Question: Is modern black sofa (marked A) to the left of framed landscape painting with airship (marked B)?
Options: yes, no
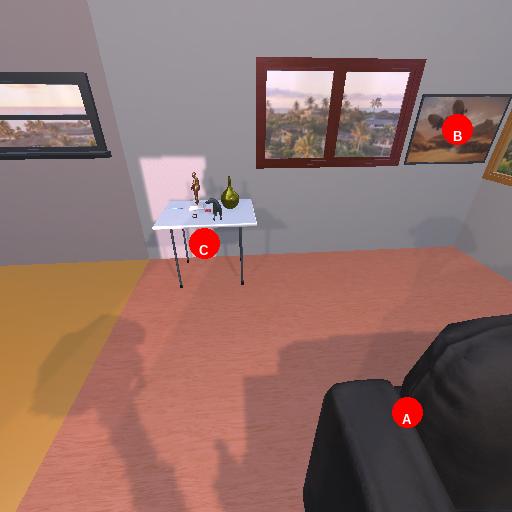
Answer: yes